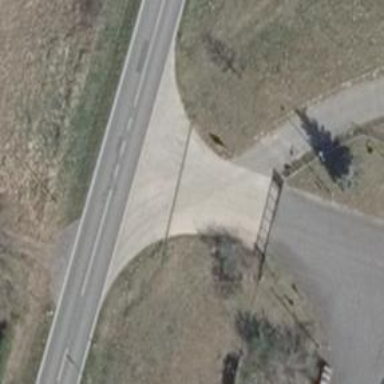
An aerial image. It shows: Driveway.